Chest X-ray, AP view. Patient: 10 years old, sex M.
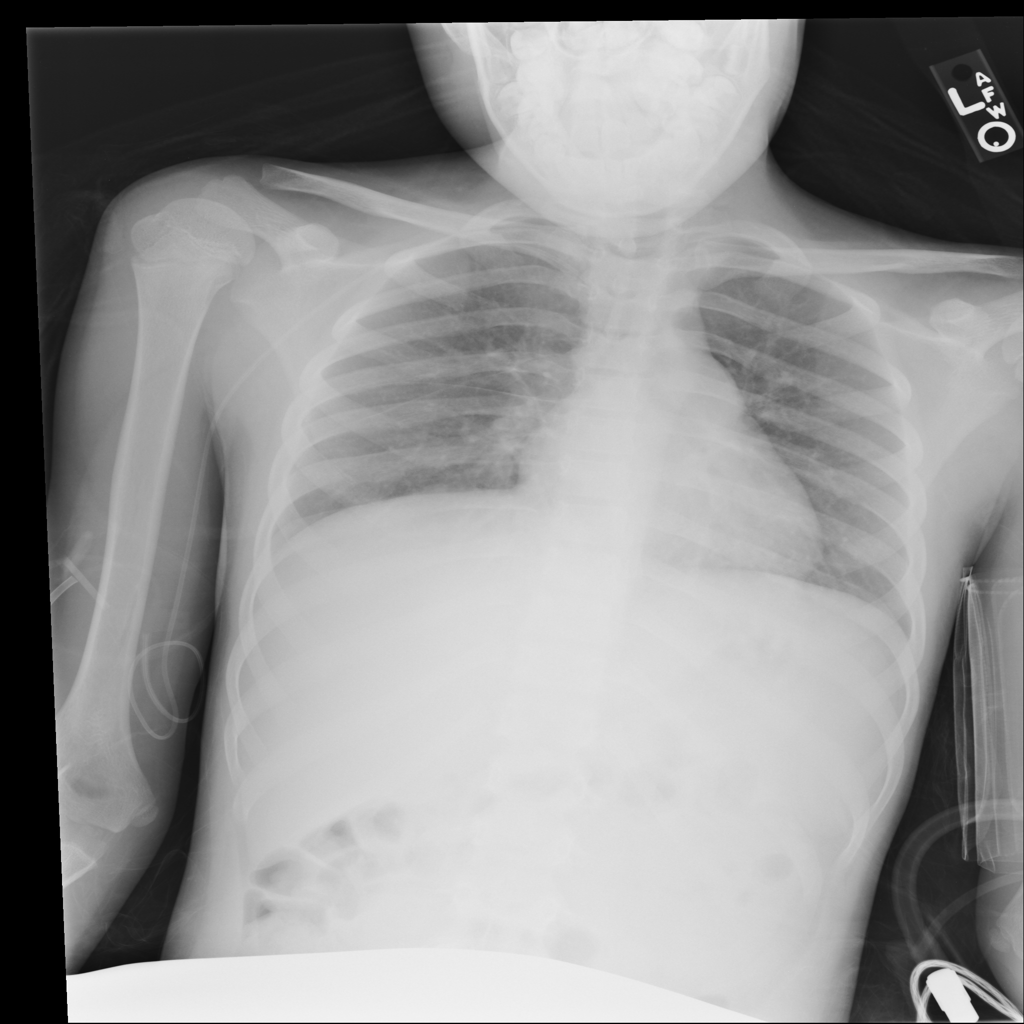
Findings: No Finding